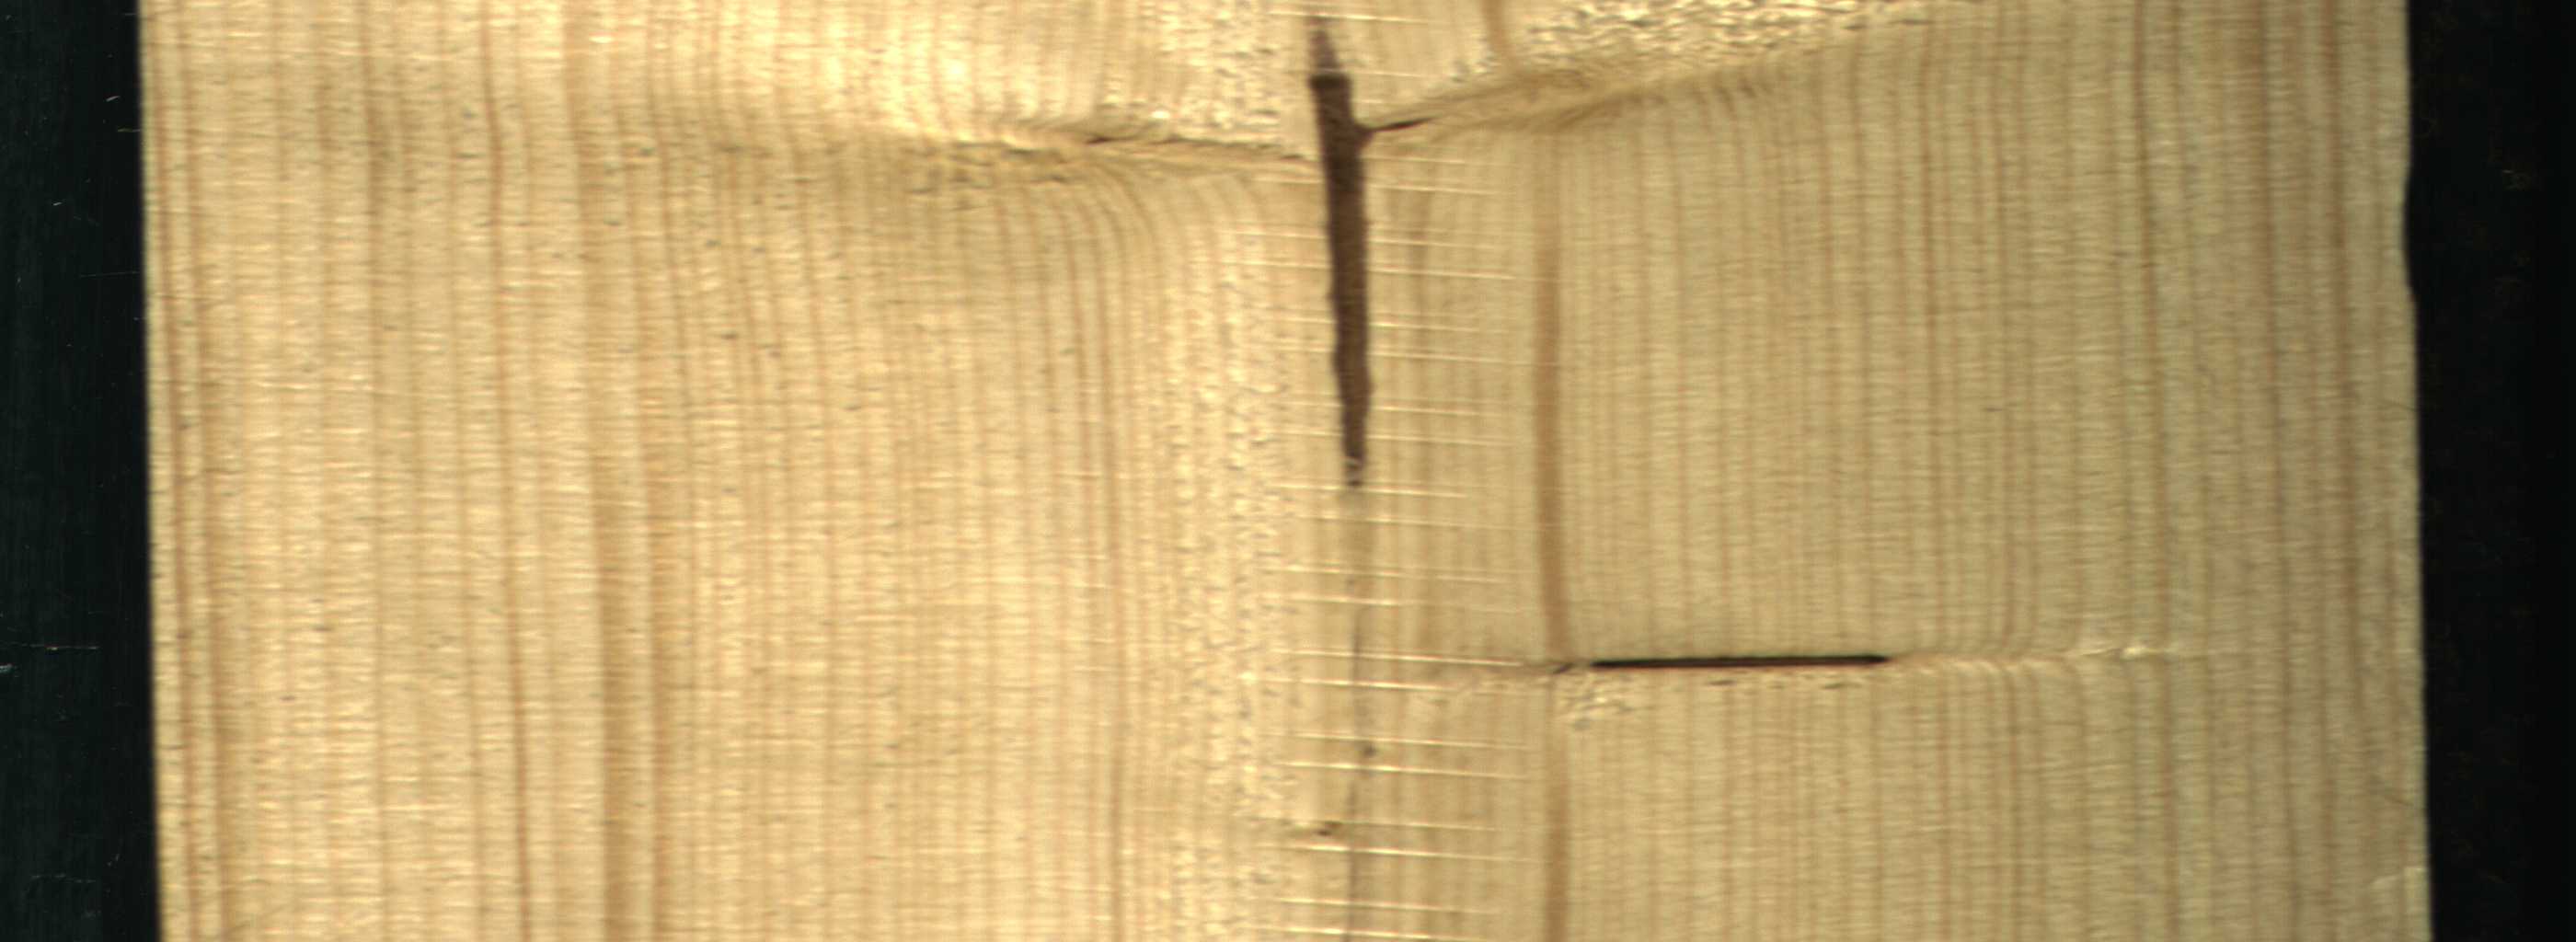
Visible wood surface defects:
Marrow
Dead_Knot
Live_Knot